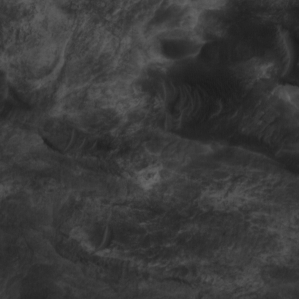
Label: non_frost